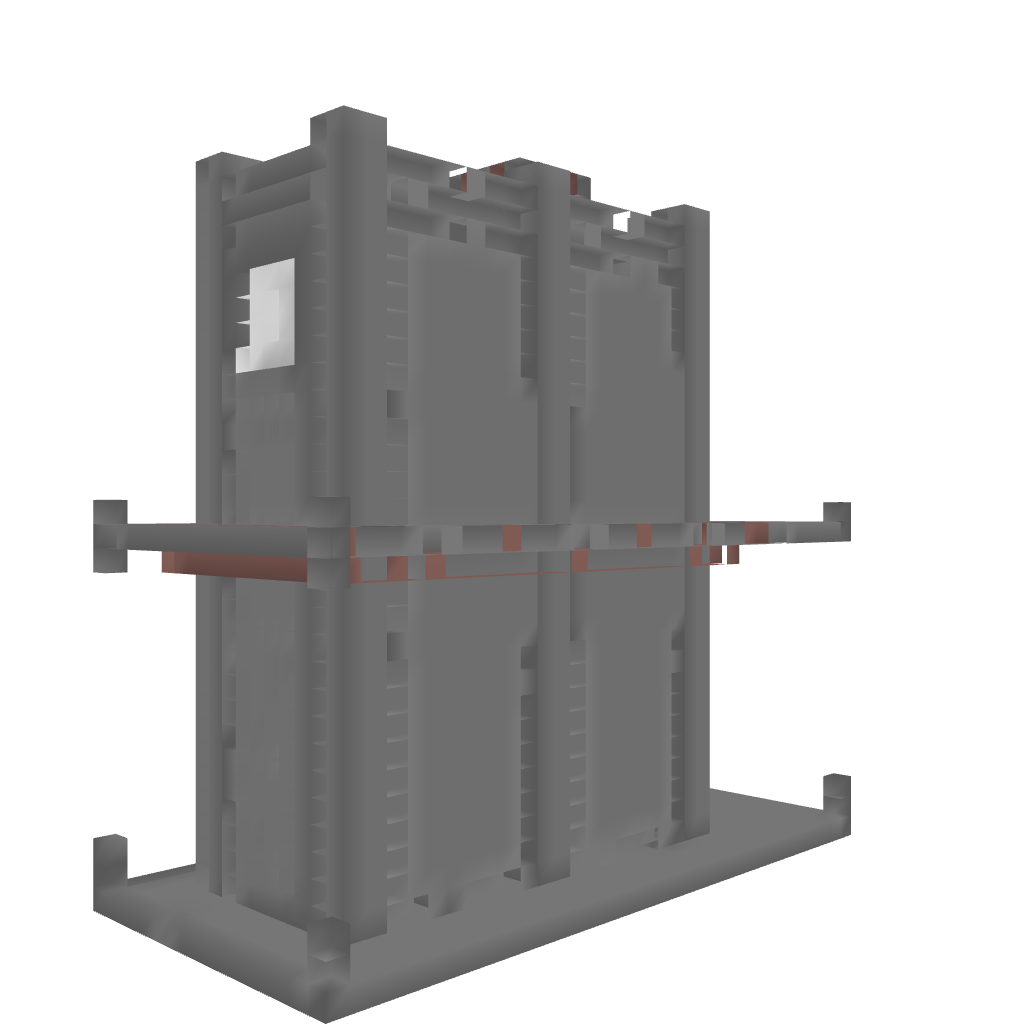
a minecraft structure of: medium castle